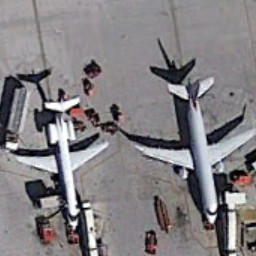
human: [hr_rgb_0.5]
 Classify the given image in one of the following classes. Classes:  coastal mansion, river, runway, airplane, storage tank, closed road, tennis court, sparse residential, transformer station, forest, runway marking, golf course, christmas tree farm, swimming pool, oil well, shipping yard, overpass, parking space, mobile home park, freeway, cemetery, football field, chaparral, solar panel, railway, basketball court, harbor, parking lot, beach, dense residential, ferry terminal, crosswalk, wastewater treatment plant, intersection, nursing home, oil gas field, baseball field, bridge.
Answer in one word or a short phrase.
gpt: airplane